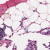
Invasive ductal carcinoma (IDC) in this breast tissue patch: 1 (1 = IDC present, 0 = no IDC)